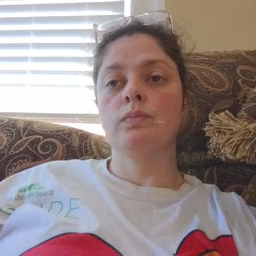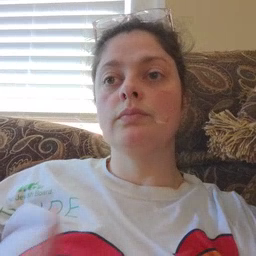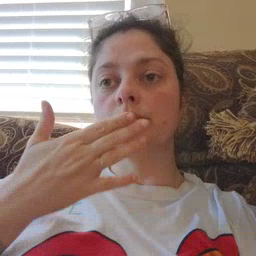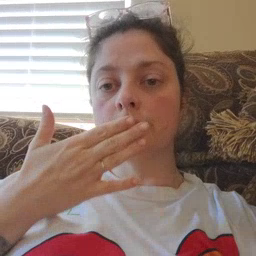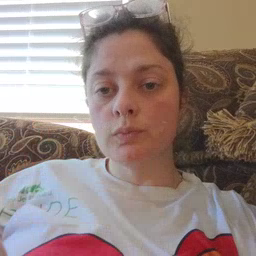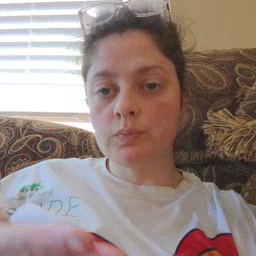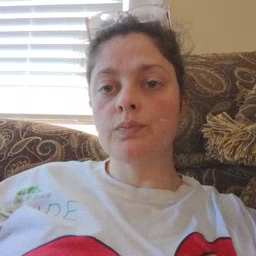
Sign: thankyou